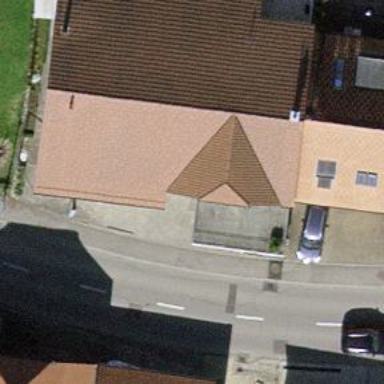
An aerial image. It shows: Residential building.